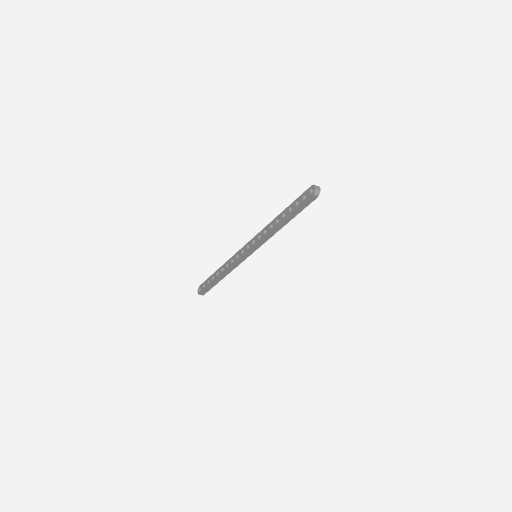
Part: FlatBeam21H